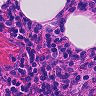
Metastatic tissue present: no